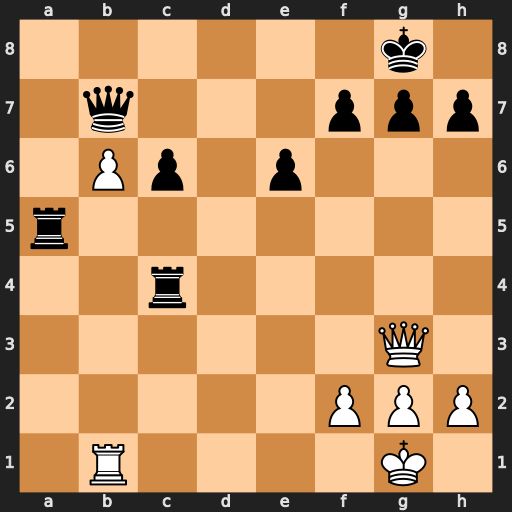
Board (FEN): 6k1/1q3ppp/1Pp1p3/r7/2r5/6Q1/5PPP/1R4K1
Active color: w
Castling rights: -
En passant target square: -
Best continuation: Qc7 Qxc7 bxc7